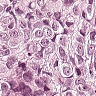
Metastatic tissue present: yes